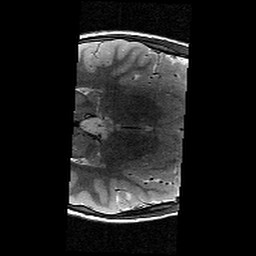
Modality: T2w
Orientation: axial
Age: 9
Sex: male
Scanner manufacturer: siemens
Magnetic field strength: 3 T
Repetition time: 9.23 s
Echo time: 0.067 s